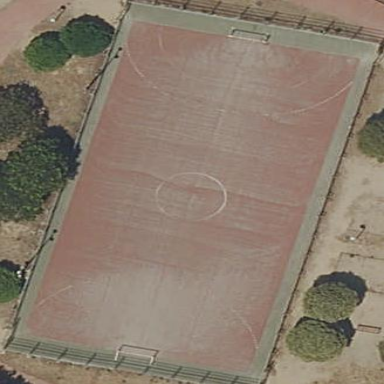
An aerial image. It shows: Soccer pitch designated for leisure and sports activities.